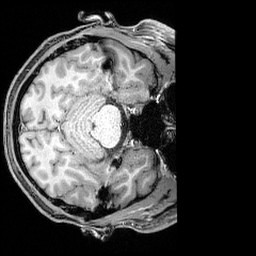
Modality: T1w
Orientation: axial
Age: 27
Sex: female
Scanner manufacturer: siemens
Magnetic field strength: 3 T
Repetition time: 2.3 s
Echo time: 0.00324 s